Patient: sex M, age 74
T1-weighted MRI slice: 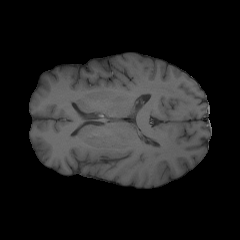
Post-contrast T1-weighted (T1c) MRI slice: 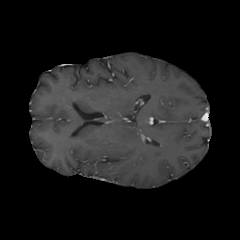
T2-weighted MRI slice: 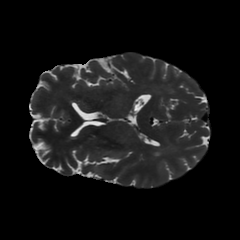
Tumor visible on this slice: no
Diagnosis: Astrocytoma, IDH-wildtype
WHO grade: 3